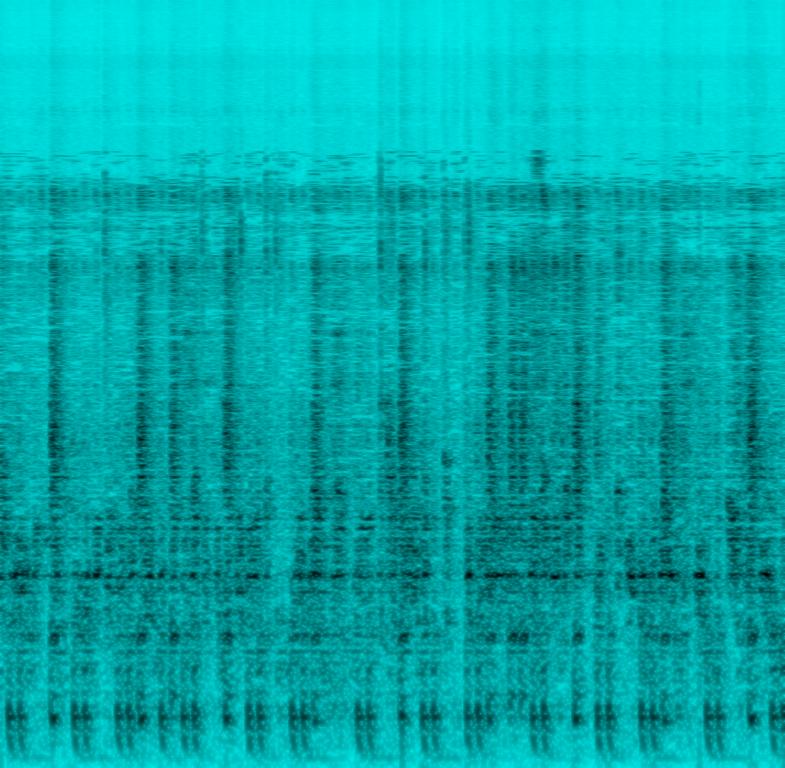
This is a DJ performance recording of two kids scratching a turntable. The turntable is being scratched over a hip-hop breakbeat that consists of a loud electronic drum beat. The atmosphere is danceable and there is an urban sound. This piece could be played at sports venues. It could also be sampled for use in beat-making.